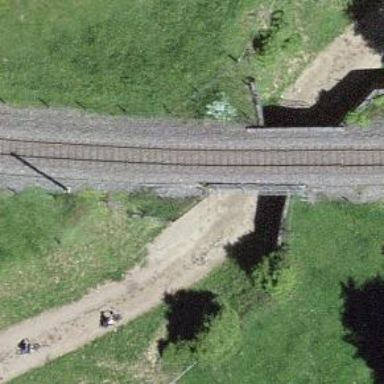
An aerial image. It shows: Narrow gauge railway bridge with electrified contact lines.